Interaction volume radius: 10 \u00c5
Interaction volume height: 20 \u00c5
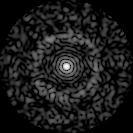
Disorder parameter: 0.8371